Question: Is it possible to stop the Unloaded, OnApplyTemplate and OnTemplateChanged from triggering when we change the default font size in Windows XP?

It's been causing us some problems and we haven't figured out a good way to handle it. If you know what other events get triggered under this situation, it would help us a lot too.
Thanks!
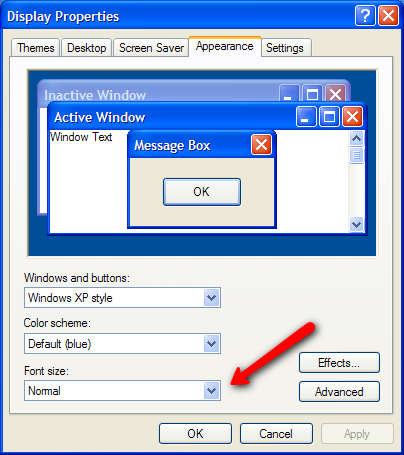
Answer: The short answer is no. Many of the theme-dependent properties are set up in WPF as dynamic resources, meaning that templates get re-applied, etc. so that WPF apps behave well when those theme-based resources are modified.
Maybe you should re-post your question looking for specific solutions for what's breaking when the user changes theme-based properties.